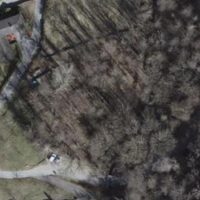
EUNIS habitat code: 41
Species observed at this site:
Phytolacca americana